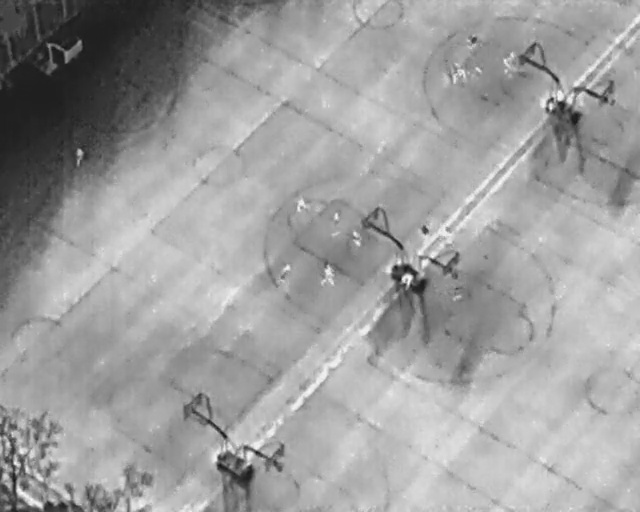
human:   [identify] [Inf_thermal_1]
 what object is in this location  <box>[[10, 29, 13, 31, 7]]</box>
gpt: <ref>1 medium person at the left</ref>